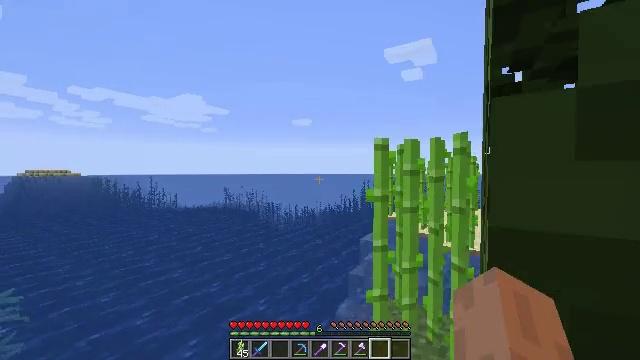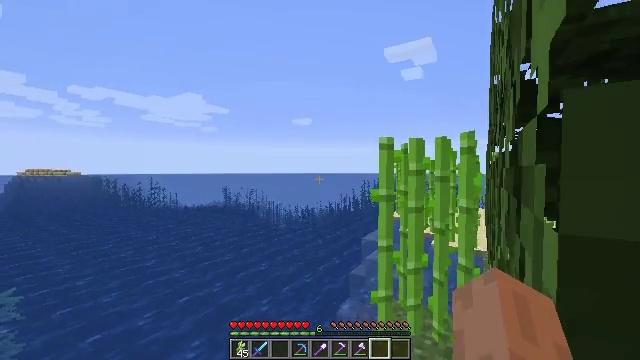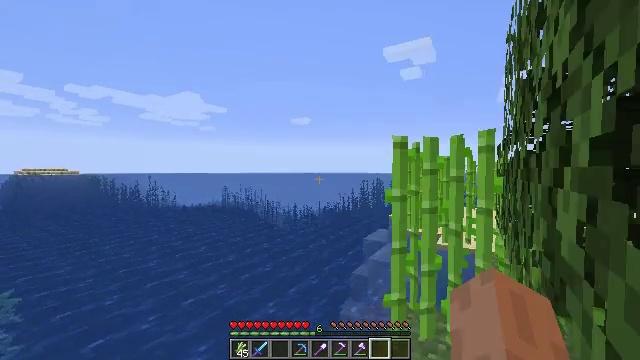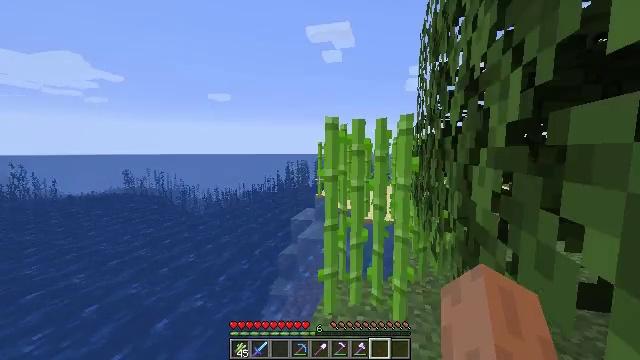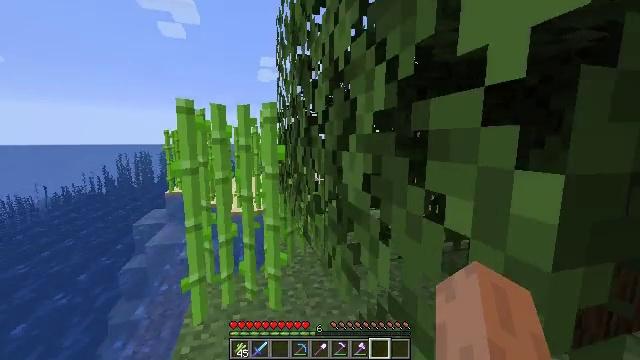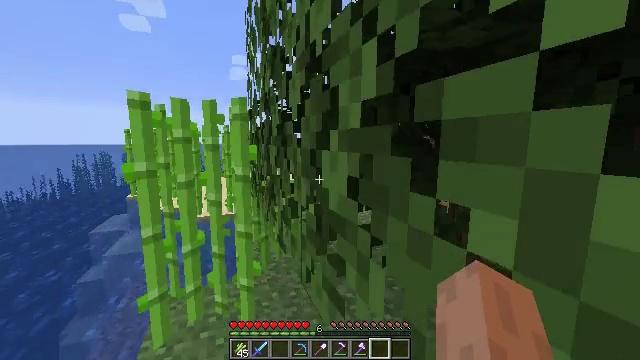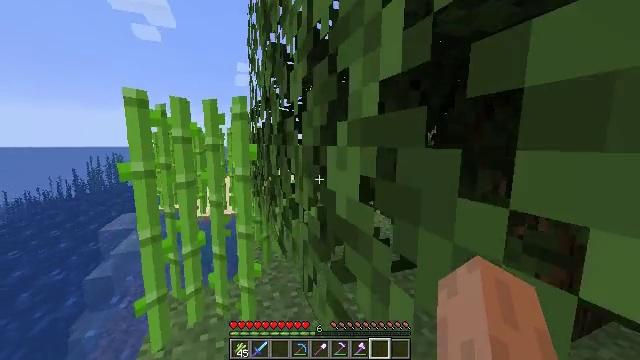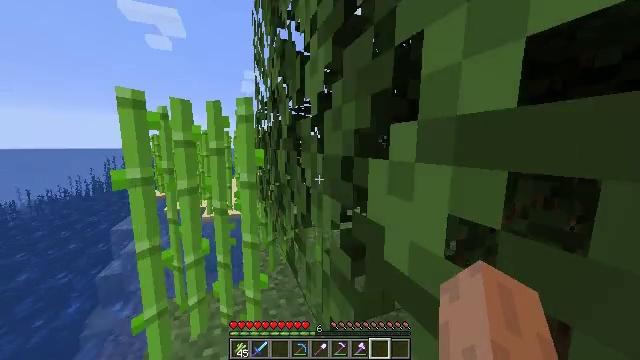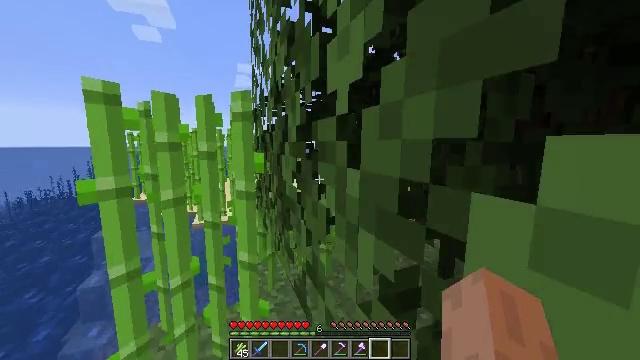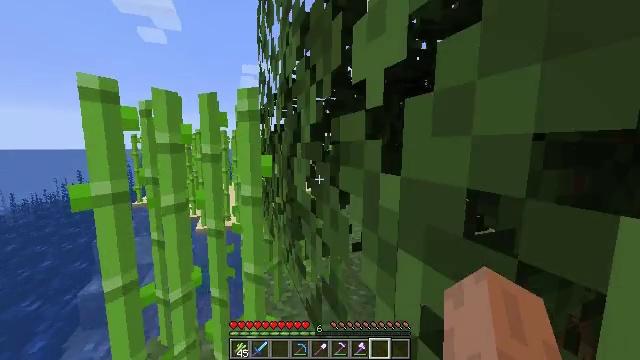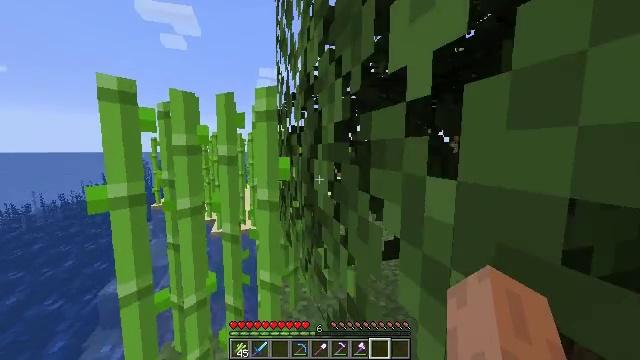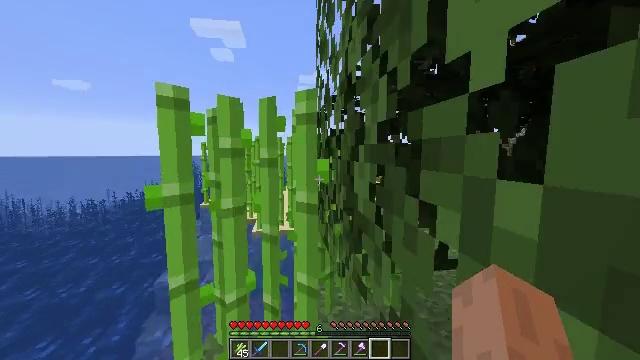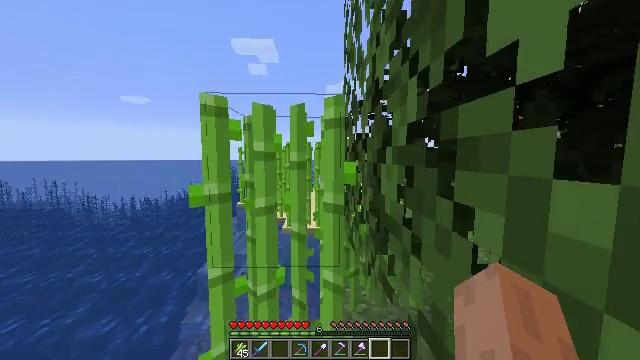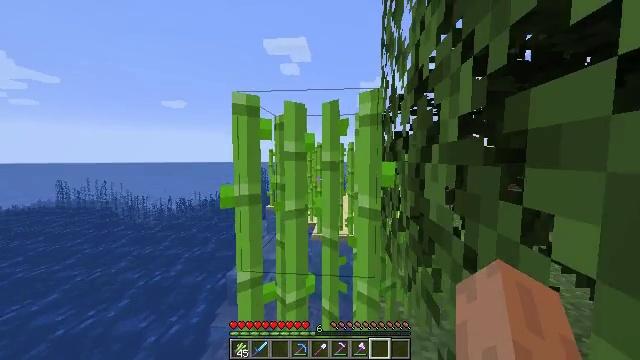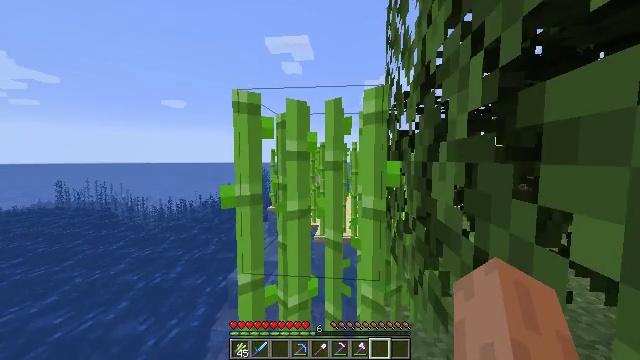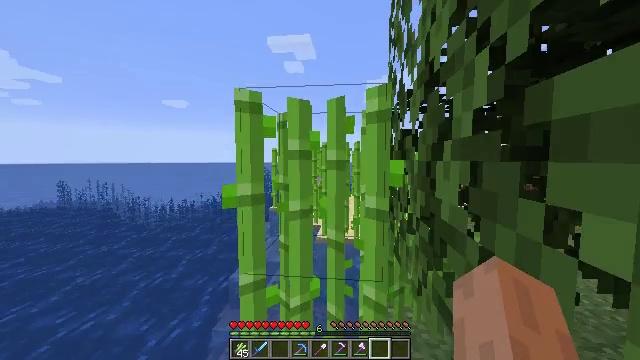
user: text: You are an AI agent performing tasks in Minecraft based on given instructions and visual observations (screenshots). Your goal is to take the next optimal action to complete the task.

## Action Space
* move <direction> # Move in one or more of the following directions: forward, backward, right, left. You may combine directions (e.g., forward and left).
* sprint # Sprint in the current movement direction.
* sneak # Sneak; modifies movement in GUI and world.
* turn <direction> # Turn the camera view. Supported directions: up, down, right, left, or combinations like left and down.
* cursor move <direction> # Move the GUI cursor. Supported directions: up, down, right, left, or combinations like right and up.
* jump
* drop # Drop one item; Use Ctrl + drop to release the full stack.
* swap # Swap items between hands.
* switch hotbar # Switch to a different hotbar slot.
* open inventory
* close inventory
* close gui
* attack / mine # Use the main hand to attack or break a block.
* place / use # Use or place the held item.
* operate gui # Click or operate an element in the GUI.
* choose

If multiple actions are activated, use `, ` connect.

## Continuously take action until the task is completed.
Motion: motion action
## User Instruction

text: Gather sugar cane for crafting.
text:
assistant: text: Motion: move forward
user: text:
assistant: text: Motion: move forward, sprint
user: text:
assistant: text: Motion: move forward, sprint, turn right and down
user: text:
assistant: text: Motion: move forward, sprint, turn right and down
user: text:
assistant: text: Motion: move forward, sprint, turn right
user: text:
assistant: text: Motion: move forward, sprint
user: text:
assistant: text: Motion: move forward
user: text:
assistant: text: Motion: move forward
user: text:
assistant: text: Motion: turn left
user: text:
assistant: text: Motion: turn left
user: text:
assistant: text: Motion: turn left
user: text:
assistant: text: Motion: turn left
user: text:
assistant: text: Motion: turn left
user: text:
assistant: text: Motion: no_op
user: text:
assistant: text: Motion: no_op
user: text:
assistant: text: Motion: no_op
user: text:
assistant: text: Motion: attack / mine
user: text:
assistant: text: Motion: attack / mine
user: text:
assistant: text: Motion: attack / mine
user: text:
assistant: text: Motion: attack / mine
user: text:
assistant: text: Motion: no_op
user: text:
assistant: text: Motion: no_op
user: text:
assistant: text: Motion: move forward
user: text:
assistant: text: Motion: move forward
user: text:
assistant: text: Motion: move forward
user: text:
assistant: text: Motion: move forward
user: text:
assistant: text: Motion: move forward
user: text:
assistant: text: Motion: move forward
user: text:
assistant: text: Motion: move forward
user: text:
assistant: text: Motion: move forward